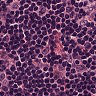
Metastatic tissue present: no